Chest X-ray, AP view. Patient: 47 years old, sex F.
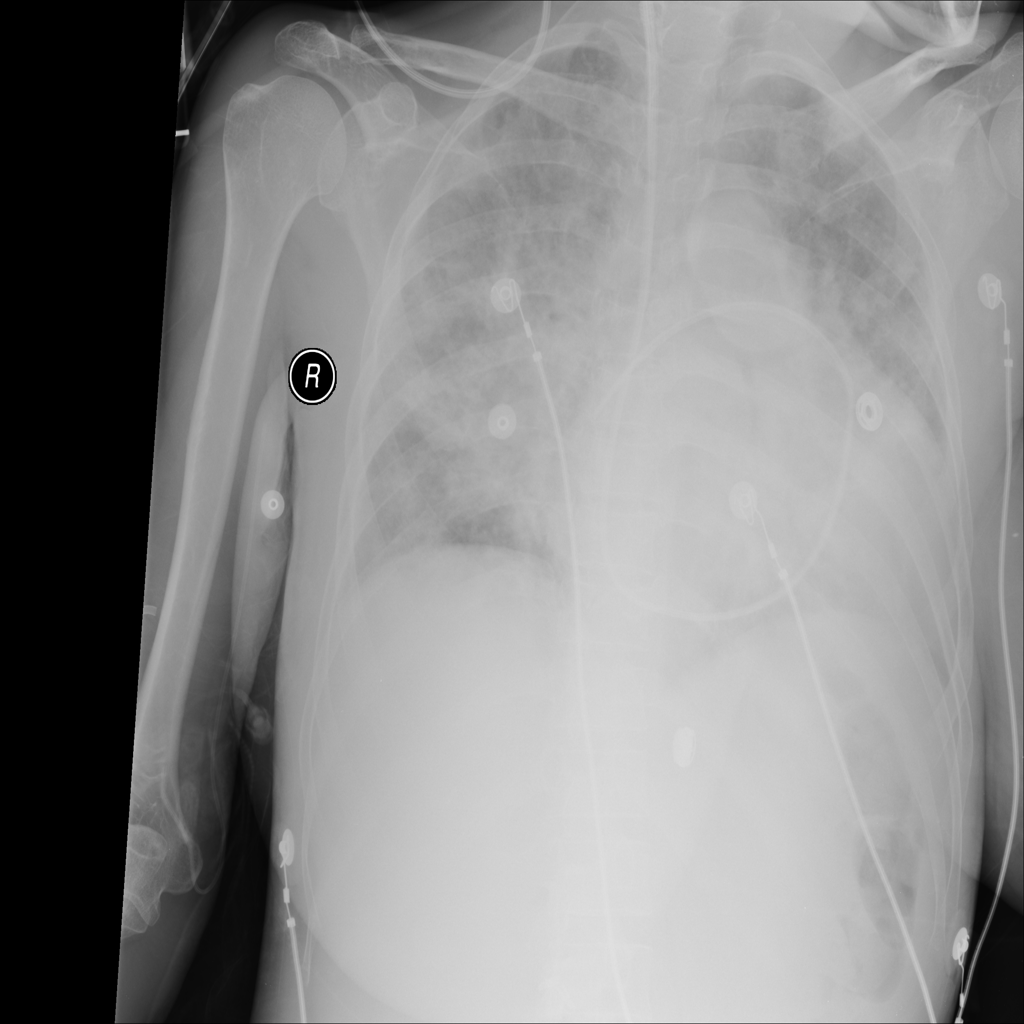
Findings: Infiltration